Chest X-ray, AP view. Patient: 40 years old, sex F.
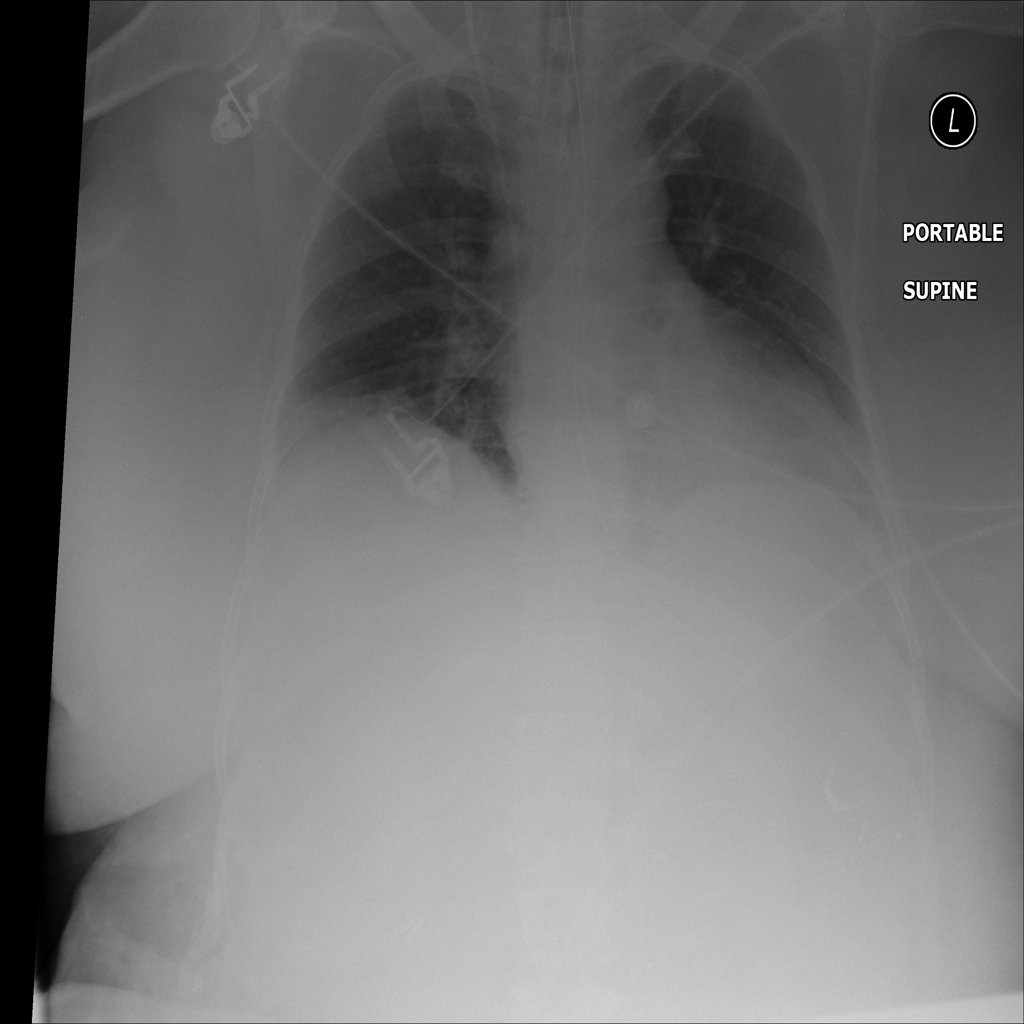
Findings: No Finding